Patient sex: F
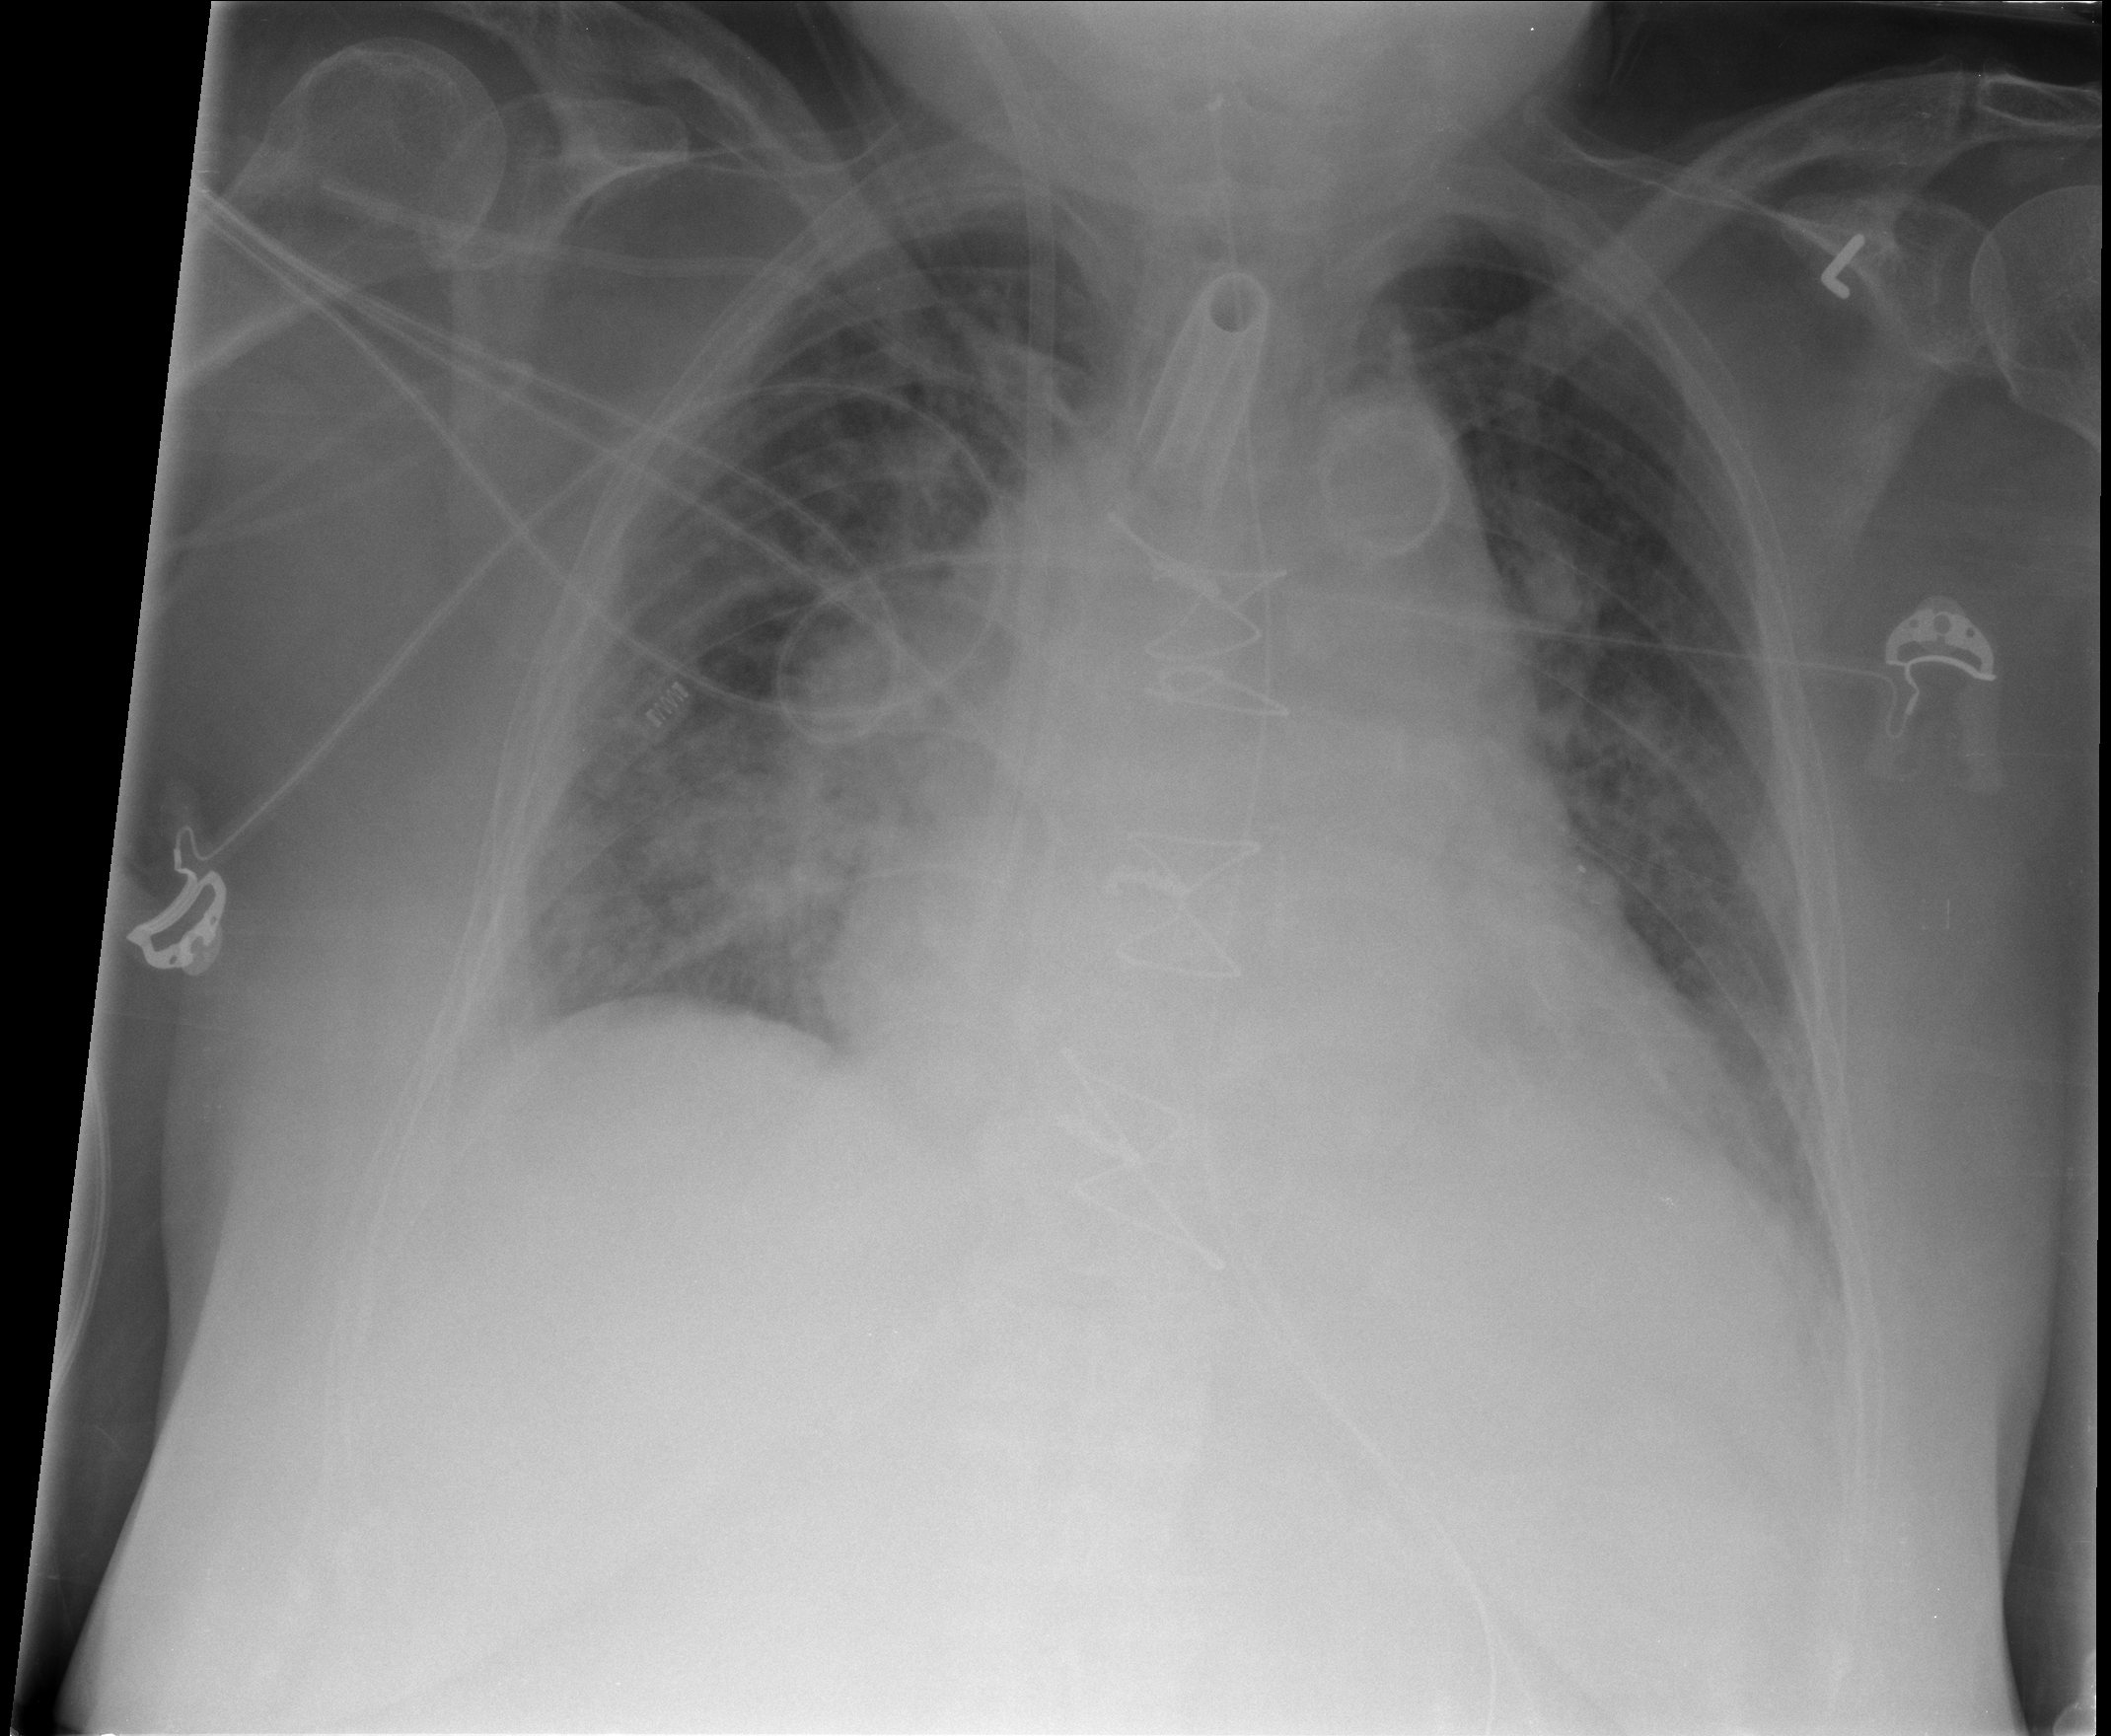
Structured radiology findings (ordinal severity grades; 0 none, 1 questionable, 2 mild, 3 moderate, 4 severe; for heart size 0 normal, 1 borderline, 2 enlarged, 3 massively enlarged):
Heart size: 2
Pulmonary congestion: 2
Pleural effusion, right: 2
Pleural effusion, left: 2
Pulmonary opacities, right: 2
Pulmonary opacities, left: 2
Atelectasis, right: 2
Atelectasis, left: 2